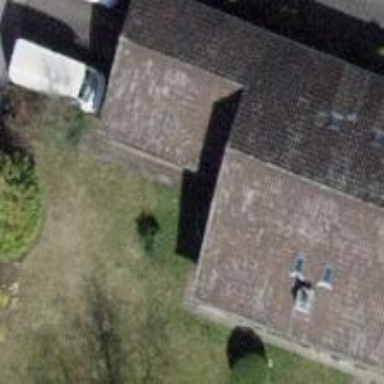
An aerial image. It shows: Building with tiled roof.